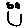
Label: smiley face